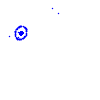
Particle: pion